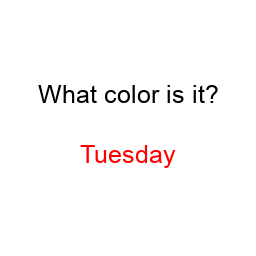
Color: red
Background color: white
Question text color: black